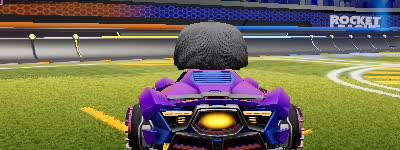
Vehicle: werewolf